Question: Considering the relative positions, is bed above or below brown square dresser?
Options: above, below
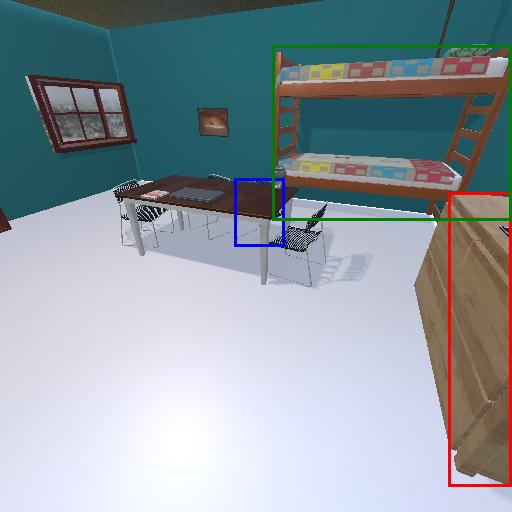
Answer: above